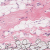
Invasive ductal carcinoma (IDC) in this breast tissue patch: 0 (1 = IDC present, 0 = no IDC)